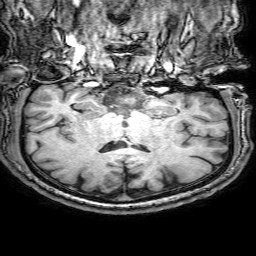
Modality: T1w
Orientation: sagittal
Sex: male
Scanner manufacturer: philips
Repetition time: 0.008225 s
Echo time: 0.0038 s